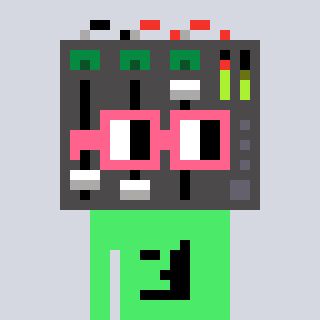
a pixel art character with square pink glasses, a mixer-shaped head and a teal-colored body on a cool background